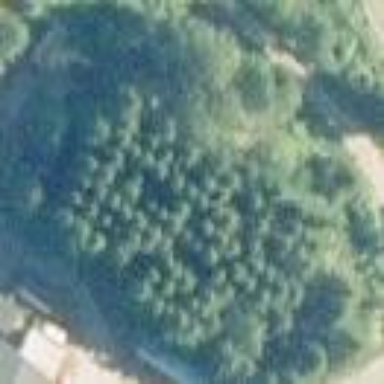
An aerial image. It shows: Forest with mix of leaf types.